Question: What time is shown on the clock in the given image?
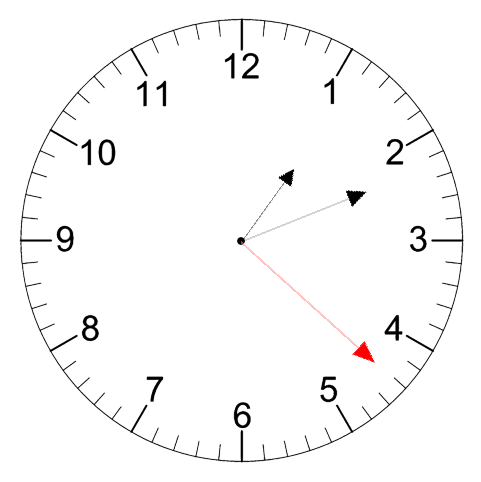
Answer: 01:11:22